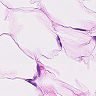
Metastatic tissue present: no